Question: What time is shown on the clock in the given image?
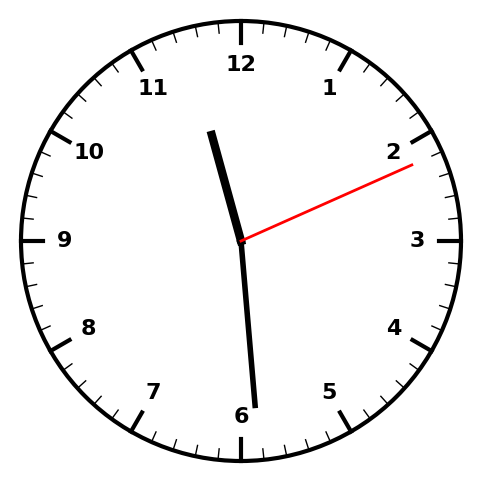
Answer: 11:29:11